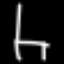
Label: chair